Aerial crown-view tile of a tropical tree (Barro Colorado Island, Panama), acquired 20241112:
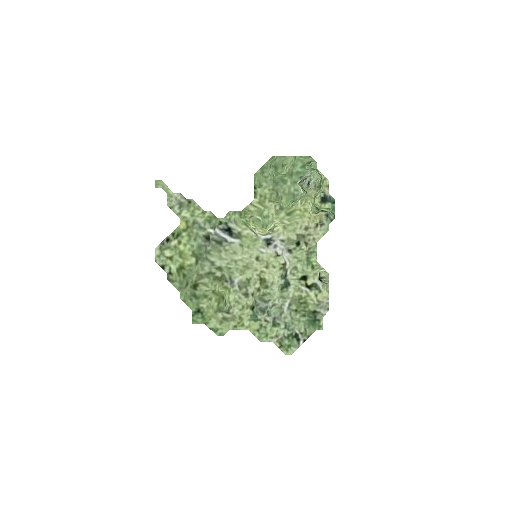
Species: Cordia alliodora
GBIF accepted scientific name: Cordia alliodora
Crown area: 35.474 m²